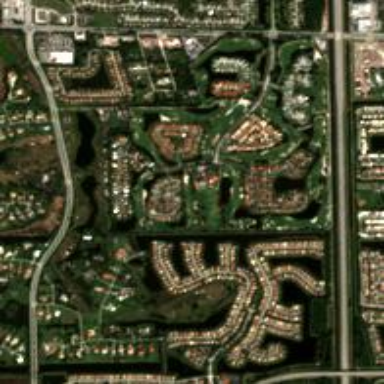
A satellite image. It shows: Golf course surrounded by greenery.